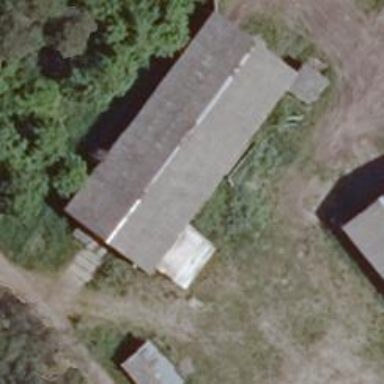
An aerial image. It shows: Flat-roofed grey farm auxiliary building.